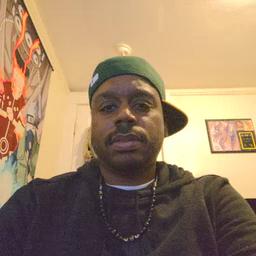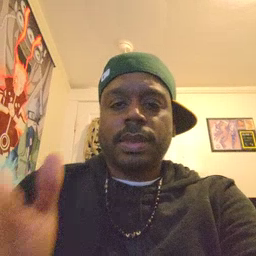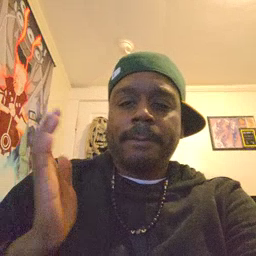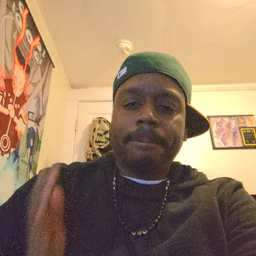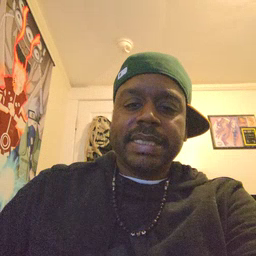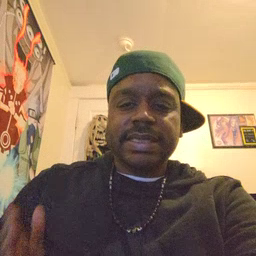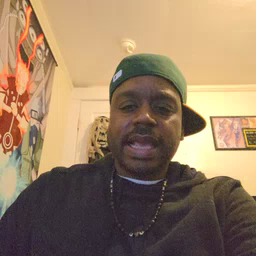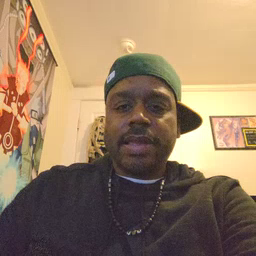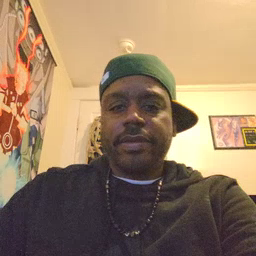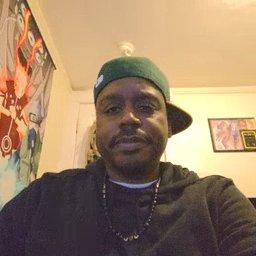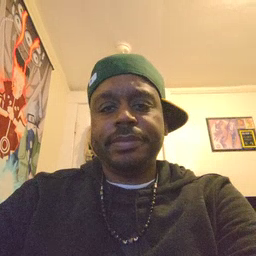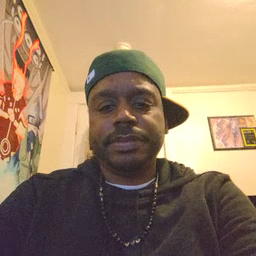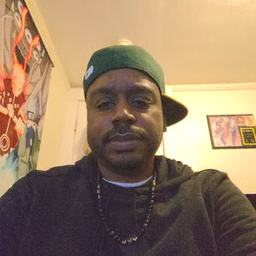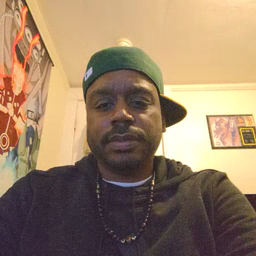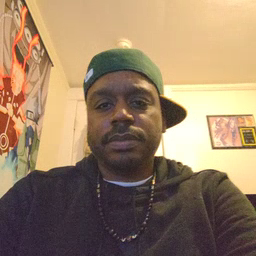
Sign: beside